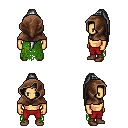
a pixel art fantasy rpg character, male body template, human, tanned skin, green tattered cape, red pants, white extra-long topknot hairstyle, cloth hood, brown shoes, four views (front, back, left, right), 2x2 character sprite sheet, small pixel art, hard edges, no anti-aliasing